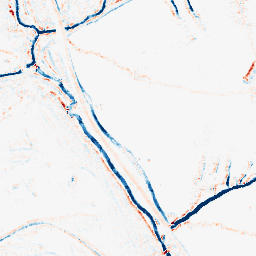
Category: morphological
Decomposition family: morphological_ellipse
Decomposition parameters: operation: average
width: 5
height: 5
Upsampling method: regularized
Upsampling parameters: scale: 2
lambda_reg: 0.01
Upsampling scale: 2